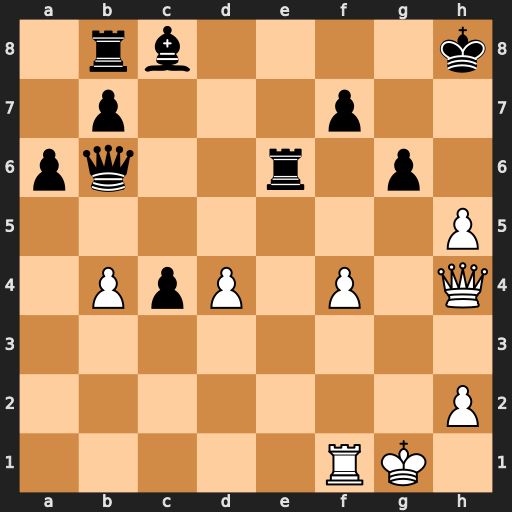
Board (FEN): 1rb4k/1p3p2/pq2r1p1/7P/1PpP1P1Q/8/7P/5RK1
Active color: w
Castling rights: -
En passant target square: -
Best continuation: hxg6+ Kg7 Qh7+ Kf6 Qxf7#